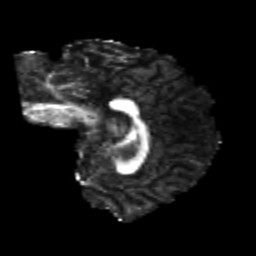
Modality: FA
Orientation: sagittal
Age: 24
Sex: male
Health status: healthy
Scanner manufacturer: philips
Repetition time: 7.387 s
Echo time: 0.08599 s